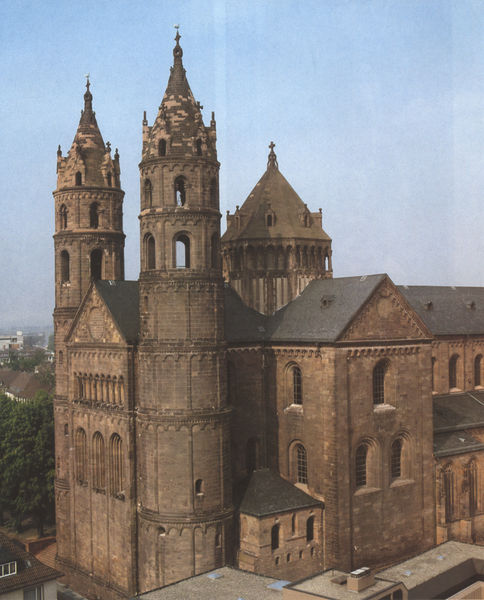
Titel: Dom St. Peter und Paul in Worms
Standort: Worms, Dom (EU - D - RP)
Schlagwörter: baum, blau, himmel, wolken, bäume, stadt, braun, bunt, fenster, säule, säulen, dach, gebäude, haus, park, wolke, hochformat, alt, kirche, schräg, kamin, kreis, rund, turm, klar, bogen, giebel, mauer, ziegel, backstein, wolkenlos, kuppel, vorsprung, tor, foto, fotografie, kloster, türme, rundfenster, dom, mauerwerk, gesims, rosette, romanik, chor, schräge, sakral, romanisch, querschiff, innenstadt, mauerwerik